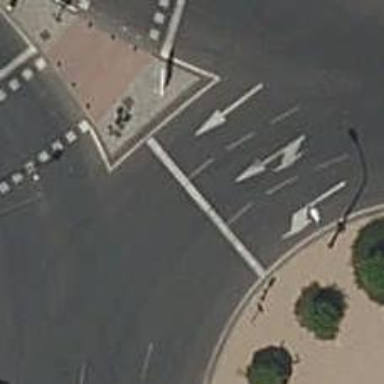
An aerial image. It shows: Road with traffic signals.